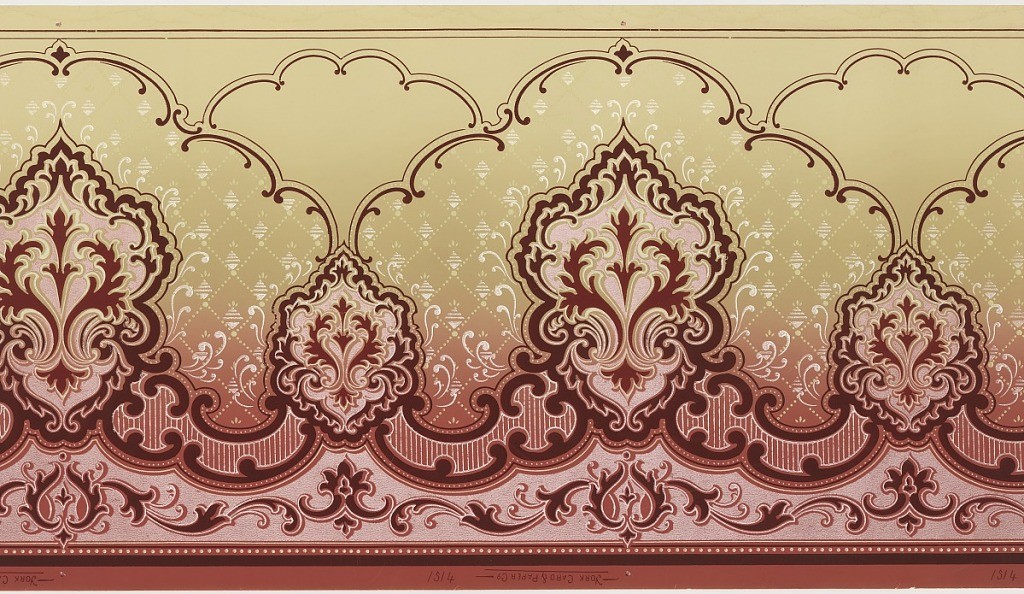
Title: Frieze
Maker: York Card & Paper Co., 1891
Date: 1905–1915
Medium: Machine-printed paper
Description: Horizontally repeating pattern consisting of alternating large and small medallions composed of stylized acanthus leaves. C scrolls create scalloped borders above and below the medallions, and a diaper pattern fills the space between the medallions and upper border. Pattern is printed in shades of pink, dark red, and white on a graduated background that fades from pink to tan.